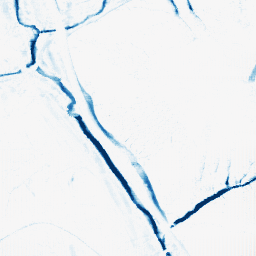
Category: morphological
Decomposition family: morphological_ellipse
Decomposition parameters: operation: closing
width: 5
height: 10
Upsampling method: fft_zeropad
Upsampling parameters: scale: 4
Upsampling scale: 4